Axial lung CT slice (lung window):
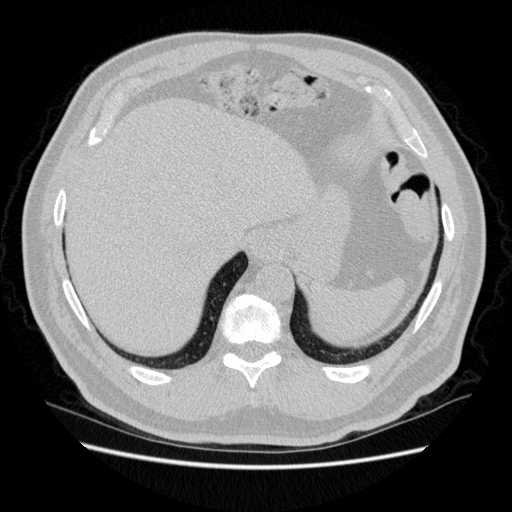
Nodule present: no